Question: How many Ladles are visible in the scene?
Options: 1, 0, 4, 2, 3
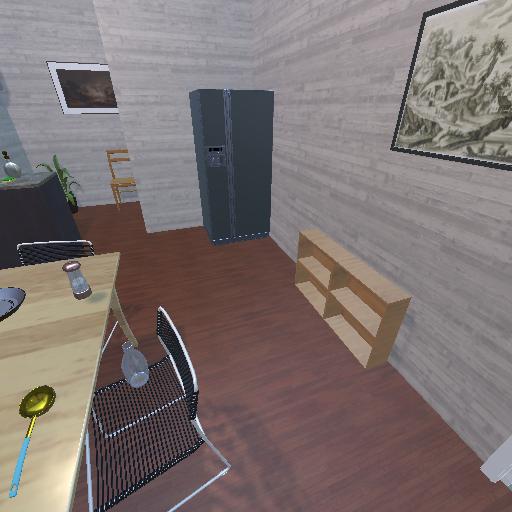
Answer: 1